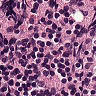
Metastatic tissue present: no